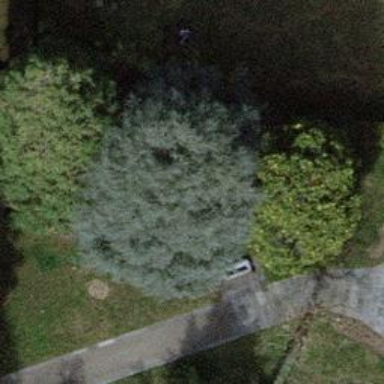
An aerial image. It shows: Evergreen tree with needle-leaved leaves.